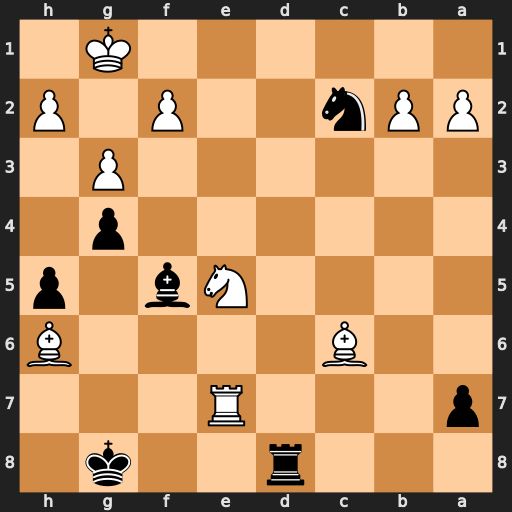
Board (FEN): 3r2k1/p3R3/2B4B/4Nb1p/6p1/6P1/PPn2P1P/6K1
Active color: b
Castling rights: -
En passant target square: -
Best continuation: Rd1+ Kg2 Ne1+ Kf1 Nf3+ Ke2 Re1#